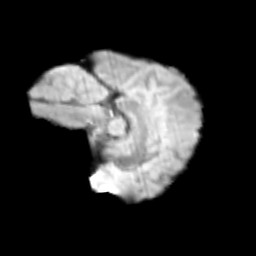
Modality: T2w
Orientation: sagittal
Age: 13
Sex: female
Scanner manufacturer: siemens
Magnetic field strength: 3 T
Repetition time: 3.8 s
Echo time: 0.07 s